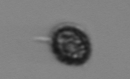
Label: Pseudochattonella_farcimen